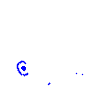
Particle: pion